Question: I am currently trying to center a little image in the center of the owl carousel. I did figure out, how to do it when it's active and in the center, but it does not work when the item is no longer defined with the class center.
This is the link to the Owlcarousel that I use: <URL>
Classes: Center and active
<URL>
Classes: active
<URL>
How it should look like
<URL>
This is a Screenshot of the HTML on the Website (F12)

My HTML Code:
'''
<section class="wrapper_bewertungen">
<div class="bewertungen_wrap">
<h2>Das sagen unsere Kunden</h2>
<div id="testimonial-slider" class="owl-carousel">
<div class="testimonial">
<div class="testimonial-content">
<div class="Picture"><img src="static\img\Partypeople\Man1.png" alt="Man1" width="50" height="274"></div>
</div>
<h3 class="title">Mike<span> - Umkreis Koln</span></h3>
</div>
<div class="testimonial">
<div class="testimonial-content">
<p class="description">
So einfach sollte ein Autoverkauf immer ablaufen.
</p>
</div>
<h3 class="title">Sophia<span> - Umkreis Bielfeld</span></h3>
</div>
<div class="testimonial">
<div class="testimonial-content">
<p class="description">
Vielen Dank fur den tollen Service, ich empfehle Sie auf jeden Fall weiter!
</p>
</div>
<h3 class="title">Thorsten<span> - Umkreis Bayern</span></h3>
</div>
<div class="testimonial">
<div class="testimonial-content">
<p class="description">
Hat schnell und Problemlos geklappt, gerne wieder.
</p>
</div>
<h3 class="title">Markus<span> - Umkreis Hamburg</span></h3>
</div>
<div class="testimonial">
<div class="testimonial-content">
<p class="description">
Genau die richtigen Gefunden um mein Auto zu verkaufen.
</p>
</div>
<h3 class="title">Meryem<span> - Umkreis Bonn</span></h3>
</div>
<div class="testimonial">
<div class="testimonial-content">
<p class="description">
Ohne grossen Zeitaufwand mein Auto verkauft. Super
</p>
</div>
<h3 class="title">Jonas<span> - Umkreis Aachen</span></h3>
</div>
</div>
</div>
</section>
'''
My SCSS Code:
'''
.owl-carousel {
.owl-item {
img {
height: 80px;
width: auto !important;
border-radius: 20px;
border: 1px solid black;
filter: drop-shadow(5px 5px 2px #a0a0a0);
}
}
}
.wrapper_bewertungen {
height: 400px;
h2 {
display: flex;
justify-content: center;
align-items: center;
padding-bottom: 30px;
}
.bewertungen_wrap {
width: calc(100% - 20px);
max-width: 1100px;
margin: 0 auto;
.center {
transform: scale(1.1);
.testimonial {
transition: all 1s;
padding: 20px 20px 10px;
background-color: white;
color: rgb(0, 0, 0);
border: 6px solid $primary-color;
margin: 20px;
.title {
padding-top: 10px;
border-top: 3px solid #fff;
span {
font-size: 15px;
}
}
.active {
.Picture {
display: flex !important;
justify-content: center !important;
img {
height: 60px;
width: auto;
}
}
}
.Picture {
display: flex;
justify-content: center;
img {
height: 80px;
width: auto;
border-radius: 20px;
border: 1px solid black;
filter: drop-shadow(5px 5px 2px #a0a0a0);
}
}
}
}
}
}
'''
Settings for the owl carousel:
'''
$("#testimonial-slider").owlCarousel({
items: 1,
loop: true,
autoplay: false,
dots: false,
center: true,
responsiveClass: true,
responsive: {
700: {
items: 3,
autoplay: true,
autoplayTimeout: 5000,
smartSpeed: 1000
}
},
});
'''
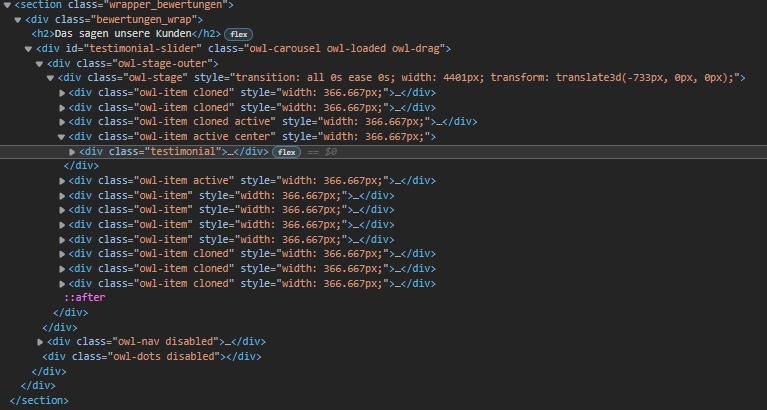
Answer: You can center the photo with the following.
I hope I helped.
'''
.Picture {
text-align: center;
text-align: -webkit-center;
text-align: -moz-center;
}
'''